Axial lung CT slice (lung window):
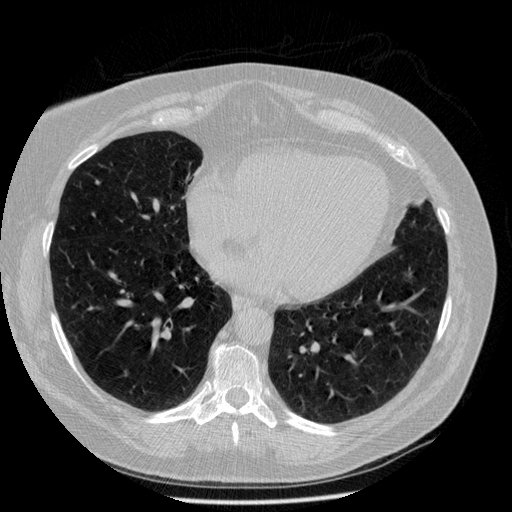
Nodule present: no